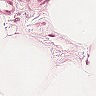
Metastatic tissue present: no